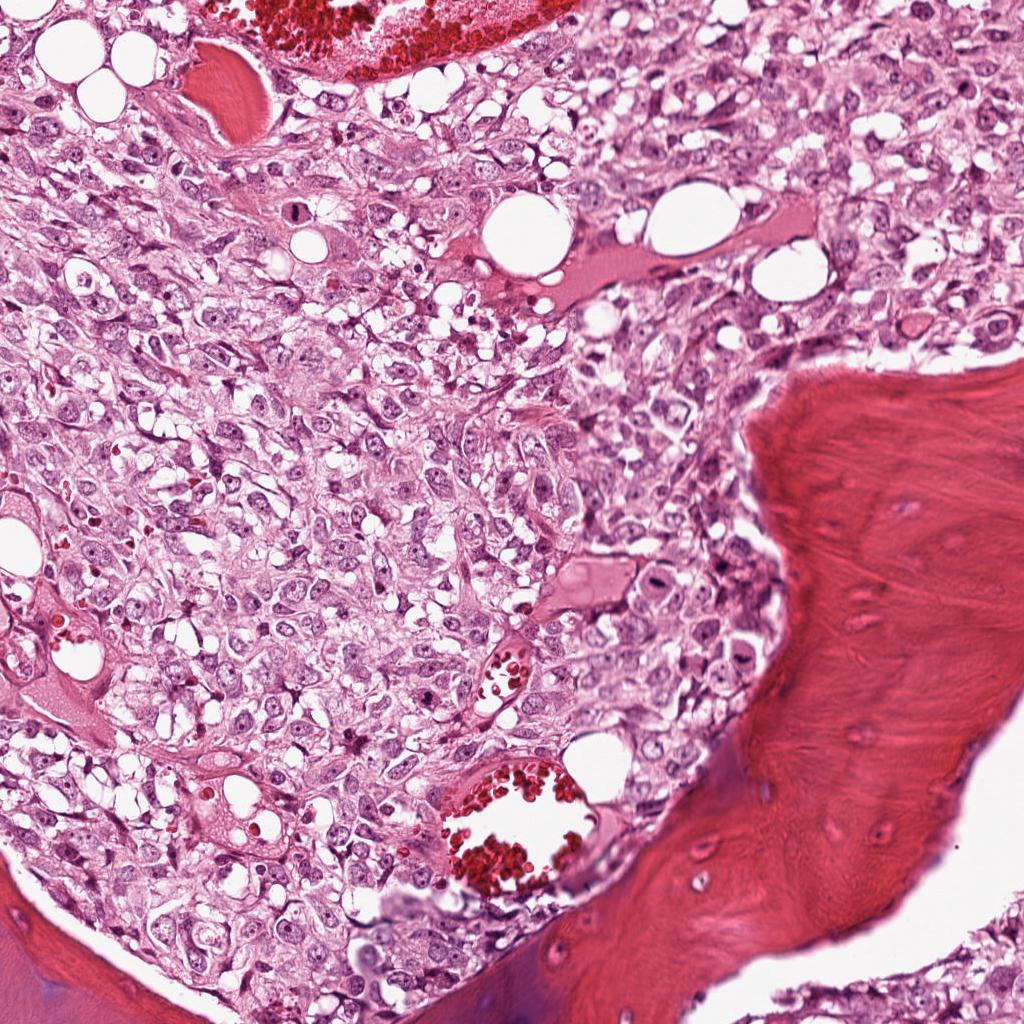
Label: Viable